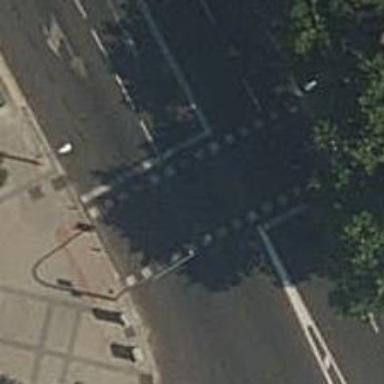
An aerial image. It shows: Road with traffic signals at crossing.